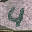
Label: 4